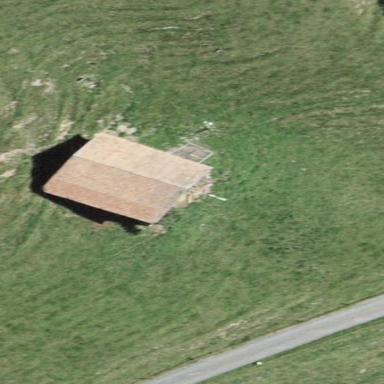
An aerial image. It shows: Rural barn.